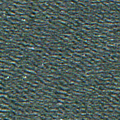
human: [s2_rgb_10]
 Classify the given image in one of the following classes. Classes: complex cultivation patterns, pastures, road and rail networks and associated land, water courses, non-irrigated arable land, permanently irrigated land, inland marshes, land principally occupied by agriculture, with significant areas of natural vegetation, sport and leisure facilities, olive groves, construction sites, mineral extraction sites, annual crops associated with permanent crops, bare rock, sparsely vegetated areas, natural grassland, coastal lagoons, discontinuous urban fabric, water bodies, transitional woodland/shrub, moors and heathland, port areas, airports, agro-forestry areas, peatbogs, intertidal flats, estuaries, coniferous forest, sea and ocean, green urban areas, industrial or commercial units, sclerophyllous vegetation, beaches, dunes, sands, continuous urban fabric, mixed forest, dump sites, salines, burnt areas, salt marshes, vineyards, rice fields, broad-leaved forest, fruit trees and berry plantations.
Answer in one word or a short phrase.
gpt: sea and ocean